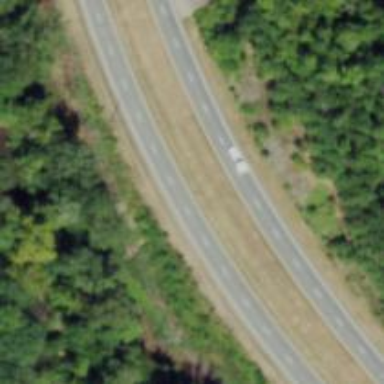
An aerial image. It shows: Asphalt trunk highway.